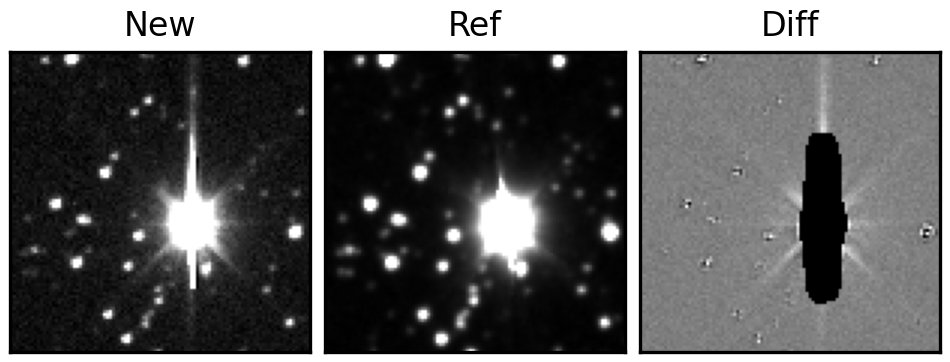
Label: bogus